Question: Hello I've problem using qtreeview. So I want get the value from the selected item and save all value from selected row to array. I do not know what code should I write when the user clicks the edit button. Please help me what code should I write in the line 'void Teachers::editTeacher ()?'. This is my code:
'''
#include <iostream>
#include <exception>
#include "mainwindow/teacherspage/teachers.h"
#include "mainwindow/teacherspage/crud_teacher.h"
using namespace std;
Teachers::Teachers(QWidget* parent) : QWidget(parent)
{
proxyModel_ = new QSortFilterProxyModel;
proxyView_ = new QTreeView;
proxyView_->setRootIsDecorated(false);
proxyView_->setAlternatingRowColors(true);
proxyView_->setModel(proxyModel_);
proxyView_->setSortingEnabled(true);
proxyView_->sortByColumn(1, Qt::AscendingOrder);
filterPatternLineEdit_ = new QLineEdit;
filterPatternLabel_ = new QLabel("Cari data:");
filterColumnComboBox_ = new QComboBox;
filterColumnComboBox_->addItem("No Induk");
filterColumnComboBox_->addItem("Nama");
filterColumnComboBox_->setFixedWidth(200);
addButton_ = new QPushButton("Tambah");
addButton_->setFixedWidth(100);
editButton_ = new QPushButton("Edit");
editButton_->setFixedWidth(100);
deleteButton_ = new QPushButton("Hapus");
deleteButton_->setFixedWidth(80);
reloadButton_ = new QPushButton();
reloadButton_->setIcon(QIcon(":/images/reload.png"));
reloadButton_->setFixedWidth(20);
connect(filterPatternLineEdit_, SIGNAL(textChanged(QString)),
this, SLOT(filterRegExpChanged()));
connect(filterColumnComboBox_, SIGNAL(currentIndexChanged(int)),
this, SLOT(filterColumnChanged()));
connect(addButton_, SIGNAL(clicked()), this, SLOT(addTeacher()));
connect(editButton_, SIGNAL(clicked()), this, SLOT(editTeacher()));
connect(deleteButton_, SIGNAL(clicked()), this, SLOT(deleteTeacher()));
connect(reloadButton_, SIGNAL(clicked()), this, SLOT(reloadTeacher()));
QVBoxLayout *mainLayout = new QVBoxLayout;
QHBoxLayout *filterLayout = new QHBoxLayout;
QHBoxLayout *sourceLayout = new QHBoxLayout;
filterLayout->addWidget(filterPatternLabel_, 1);
filterLayout->addWidget(filterPatternLineEdit_, 2);
filterLayout->addWidget(filterColumnComboBox_, 3);
filterLayout->addWidget(addButton_, 4);
filterLayout->addWidget(editButton_, 5);
filterLayout->addWidget(deleteButton_, 6);
filterLayout->addWidget(reloadButton_, 7);
sourceLayout->addWidget(proxyView_);
mainLayout->addLayout(filterLayout);
mainLayout->addLayout(sourceLayout);
setLayout(mainLayout);
teachersModel = new TeachersModel(this);
try {
SetSourceModel(teachersModel->CreateTeacherModel());
} catch (exception& e) {
qDebug() << "Caught " << e.what();
QMessageBox::critical(this, "Error", e.what());
}
}
void Teachers::filterRegExpChanged()
{
QRegExp regExp(filterPatternLineEdit_->text(), Qt::CaseInsensitive, QRegExp::RegExp);
proxyModel_->setFilterRegExp(regExp);
}
void Teachers::filterColumnChanged()
{
proxyModel_->setFilterKeyColumn(filterColumnComboBox_->currentIndex());
}
void Teachers::SetSourceModel(QAbstractItemModel* model)
{
proxyModel_->setSourceModel(model);
proxyView_->setColumnHidden(9, true);
}
void Teachers::addTeacher()
{
CrudTeacher *crudTeacher = new CrudTeacher(this);
crudTeacher->show();
}
void Teachers::editTeacher()
{
}
void Teachers::deleteTeacher()
{
}
void Teachers::reloadTeacher()
{
delete teachersModel;
TeachersModel *teachersModel = new TeachersModel(this);
SetSourceModel(teachersModel->CreateTeacherModel());
}
Teachers::~Teachers() {}
'''
And this is the result program:

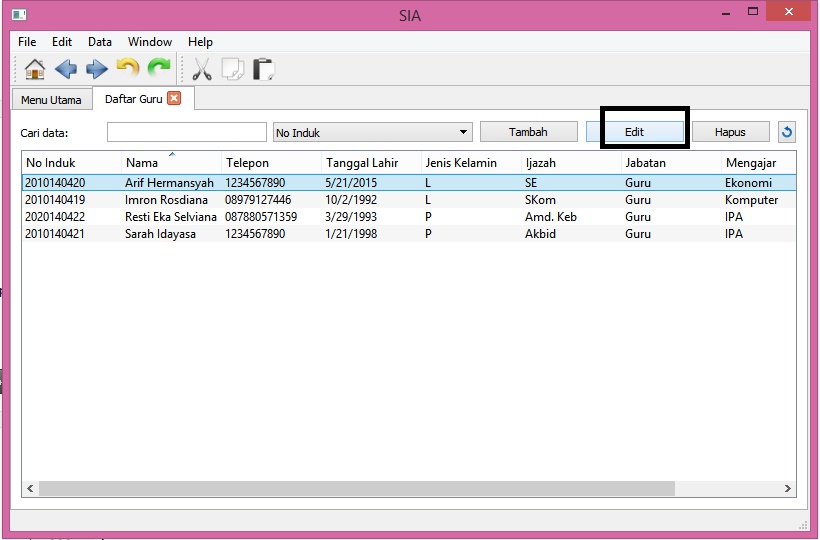
Answer: I guess you could use <URL> with the views current index.
Since 'QModelIndex' also contains the colum, you have to call it once for every colum:
'''
QList<QVariant> teacherData;
QModelIndex tIndex = proxyModel_->mapToSource(proxyView_->currentIndex());
for(int i = 0; i < teachersModel->rowCount(); i++)
{
QModelIndex columnIndex = teachersModel->sibling(tIndex.row(), i, tIndex);
teacherData.append(teachersModel->data(columnIndex);
}
'''
I don't know the model youre using, but wouldn't it be easier to add a function to it that simply returns the complete row, using the current index? For example, if you're using a list to store you're data, it could look like that:
'''
//In the header file
private:
QList<Teacher> teachers; //or something similar
//in the .cpp file
QList<QVariant> getTeacherData(const QModelIndex &index)
{
QList<QVariant> data;
Teacher t = this->teachers[index.row()];
data.append(t.name); //as an example, use your own fields
//...
return data;
}
'''